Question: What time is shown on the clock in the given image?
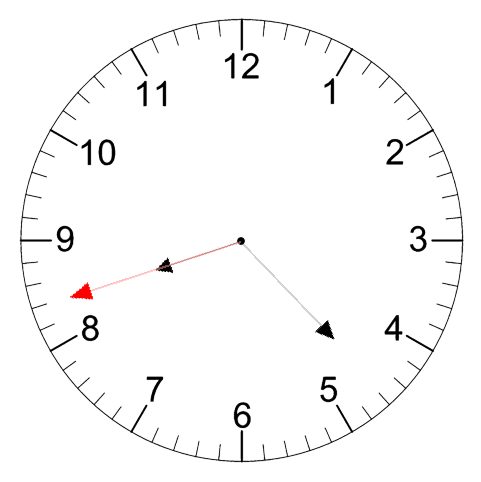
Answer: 08:22:42